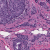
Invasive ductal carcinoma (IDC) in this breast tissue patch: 1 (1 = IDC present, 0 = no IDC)